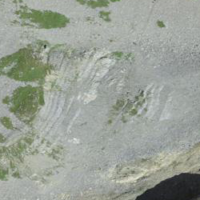
EUNIS habitat code: 48
Species observed at this site:
Saxifraga aizoides